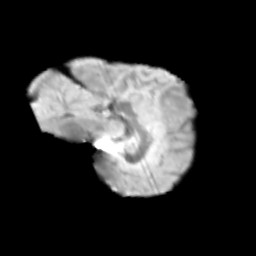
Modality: T2w
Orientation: sagittal
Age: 13
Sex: male
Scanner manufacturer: siemens
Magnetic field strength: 3 T
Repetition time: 3.8 s
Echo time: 0.07 s